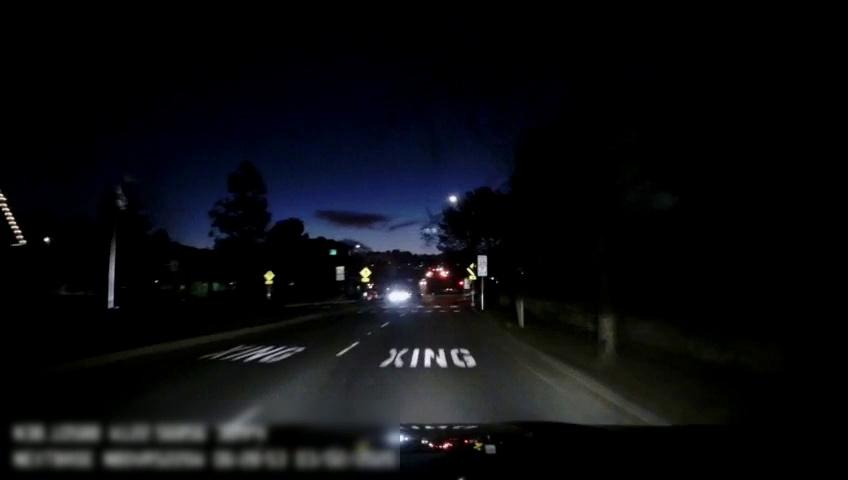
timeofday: Night
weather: Cloudy
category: Drivable Space
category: Lanes | Current Lane
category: Traffic | Signs
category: Traffic | Signs
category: Traffic | Signs
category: Traffic | Signs
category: Traffic | Signs